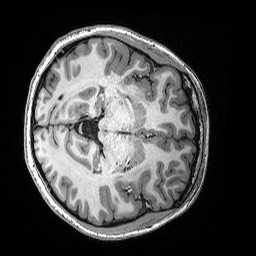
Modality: T1w
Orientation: axial
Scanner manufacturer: siemens
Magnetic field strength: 3 T
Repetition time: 2.53 s
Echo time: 0.0033 s